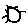
Label: sun